Field crop: maize
Growth stage: 2
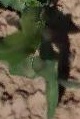
Species: maize